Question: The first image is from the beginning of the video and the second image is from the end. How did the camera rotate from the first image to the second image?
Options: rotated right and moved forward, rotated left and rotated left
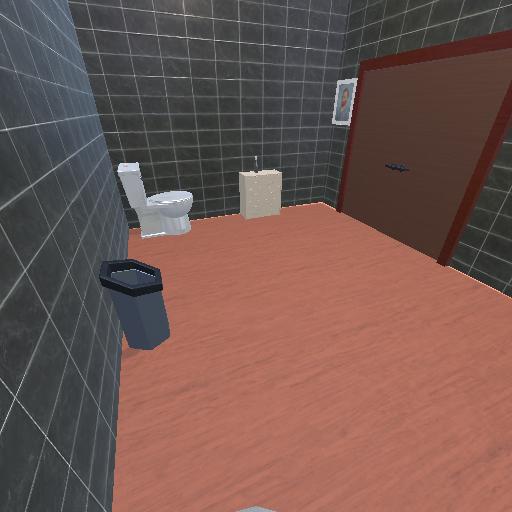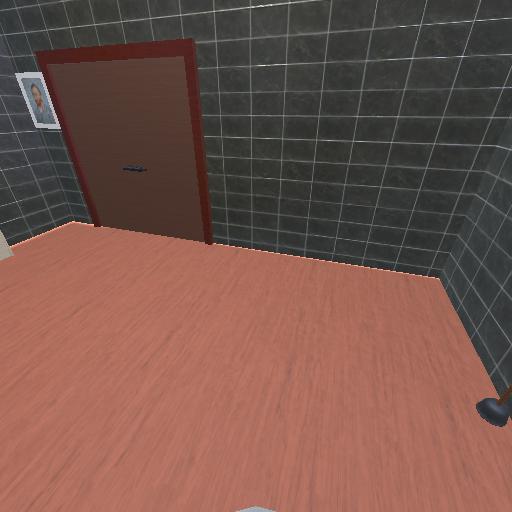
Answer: rotated right and moved forward